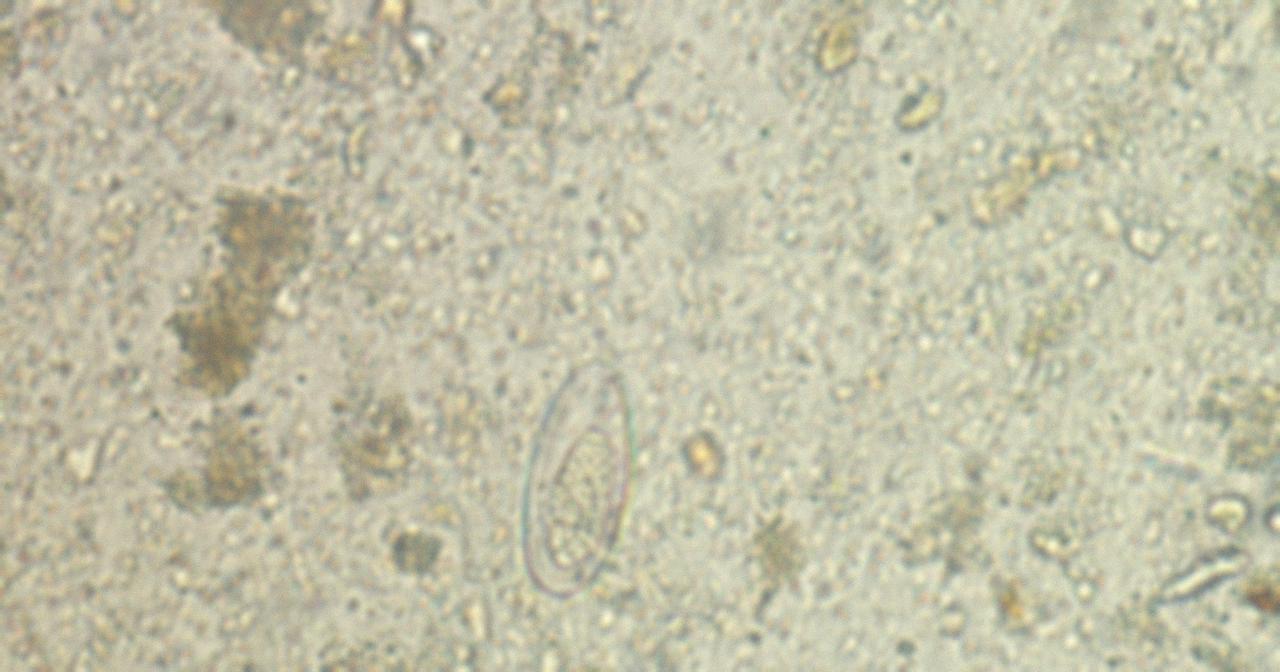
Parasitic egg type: Enterobius vermicularis